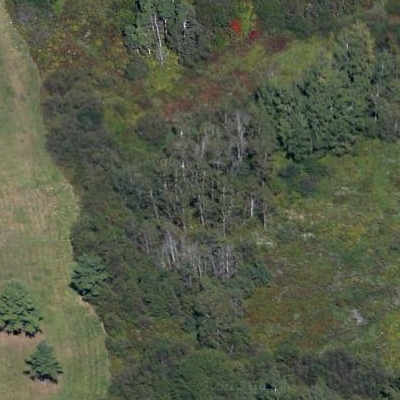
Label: eForest